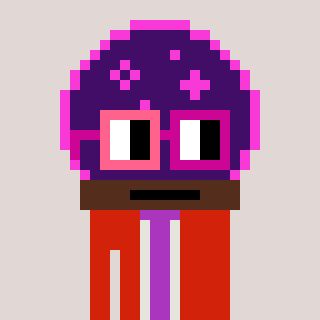
a pixel art character with square pink and red glasses, a crystalball-shaped head and a red-colored body on a warm background